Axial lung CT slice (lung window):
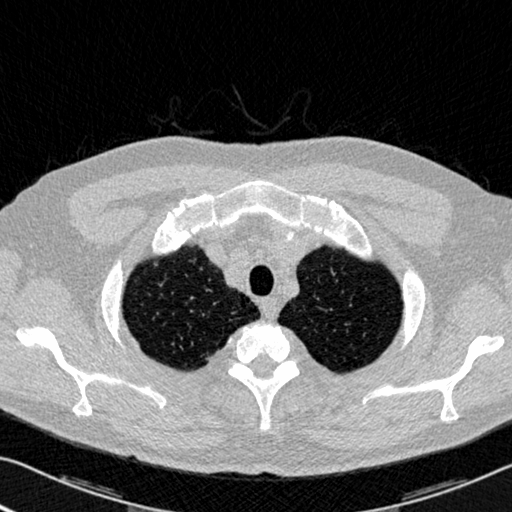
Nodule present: no